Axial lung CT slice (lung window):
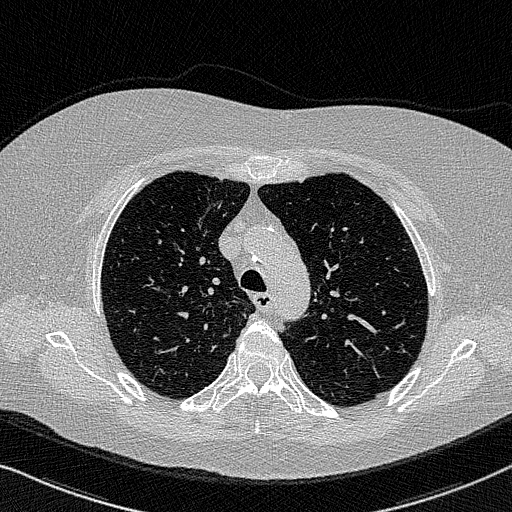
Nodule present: no